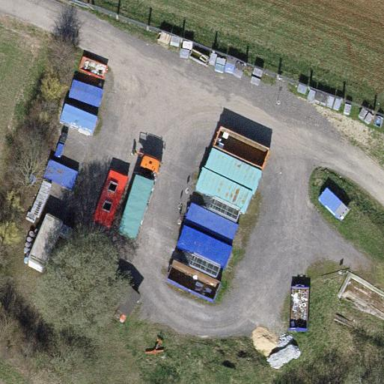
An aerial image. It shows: Recycling center.